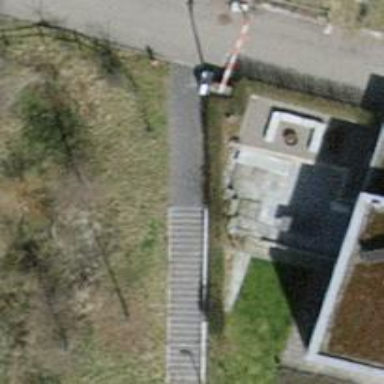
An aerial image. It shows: Set of steps on the road.